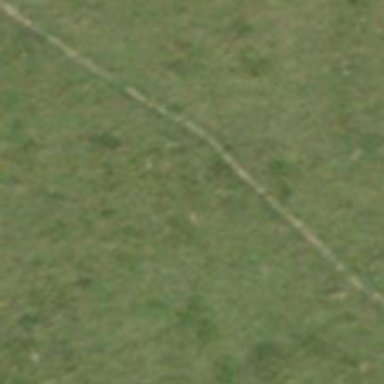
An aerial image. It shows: Path.